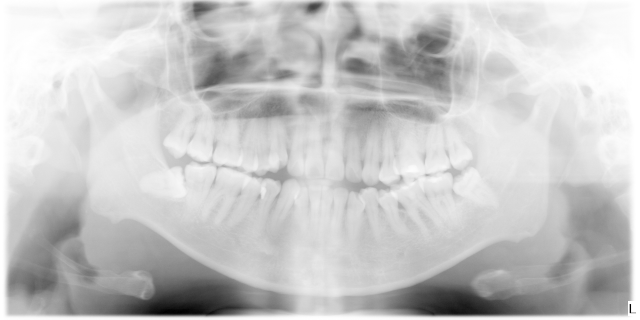
adult